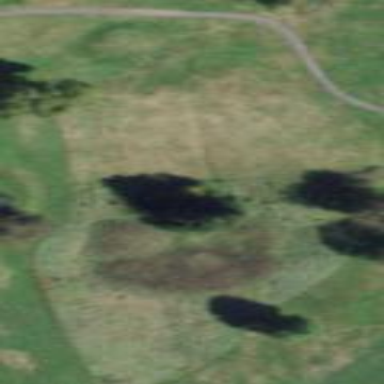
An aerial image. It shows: Golf rough area.